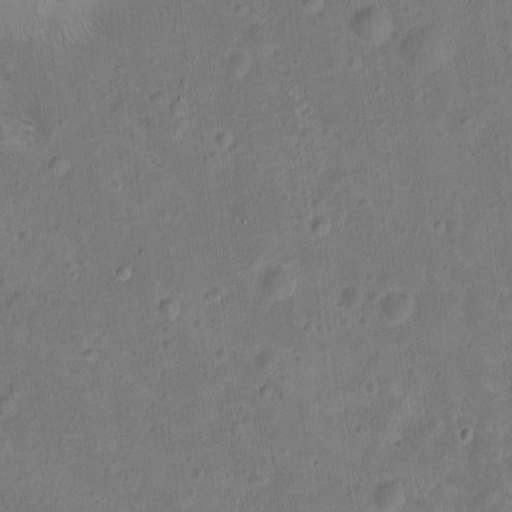
Classes present: Background